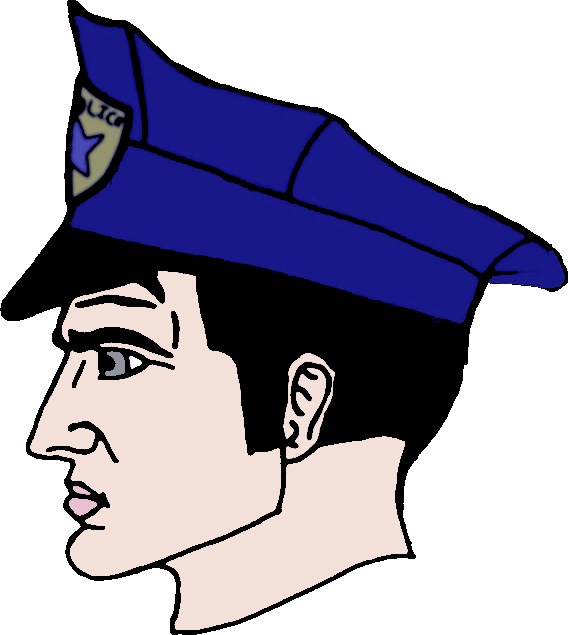
Label: 4_Yes_Chad